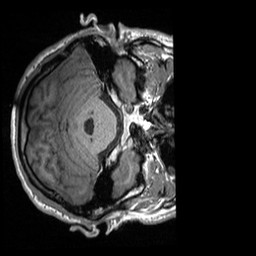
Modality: T1w
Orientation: axial
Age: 31
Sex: male
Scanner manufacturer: siemens
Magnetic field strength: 3 T
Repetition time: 1.9 s
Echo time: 0.00226 s